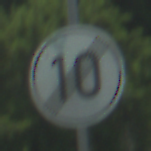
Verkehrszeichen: EndeGeschwindigkeit10
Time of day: Midday
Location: Outdoor (Nature)
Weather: PartlyCloudy
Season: NotSpecified
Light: Natural